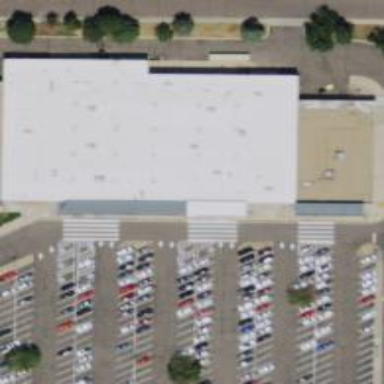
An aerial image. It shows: Parking space.